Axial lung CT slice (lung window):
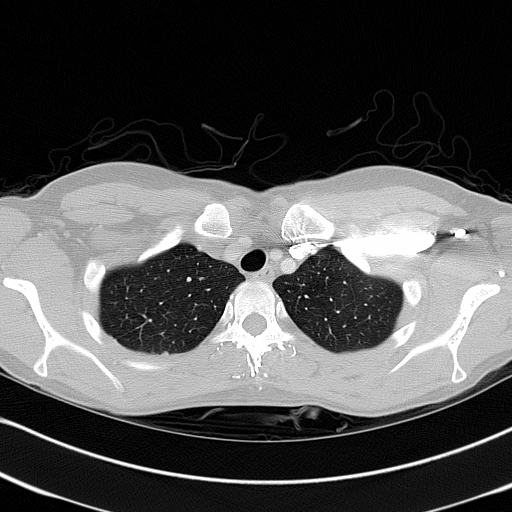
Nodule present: yes
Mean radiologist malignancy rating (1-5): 2.333